Question: I can successfully fill out my form and submit data to the database. However, if the model fails validation, the drop downs on the form do not show the selected value.
I can see in the html that the value of the dropdown input is correct -- but the value isn't being displayed to the user. How do I get the dropdown to display the value?
Example:
HTML renders:
'''
<select class="field panel-field" id="TempAvailability_0__AvailabilityMinimumHours" name="TempAvailability[0].AvailabilityMinimumHours" value="36"><option value=""></option>
<option value="40">40</option>
<option value="39">39</option>
<option value="38">38</option>
<option value="37">37</option>
<option value="36">36</option>
<option value="35">35</option>
</select>
'''
View:
'''
string AvailabilityMinimumHours = "";
if(Model != null)
{
AvailabilityMinimumHours = Model.AvailabilityMinimumHours.ToString();
}
@Html.DropDownList("TempAvailability[0].AvailabilityMinimumHours", (IEnumerable<SelectListItem>)this.ViewBag.HoursList, new { @class = "field panel-field", @value=AvailabilityMinimumHours })
'''
Displays as:

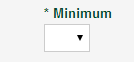
Answer: Finally. After days of hair pulling, I've figured this out. The key was to set the selected value in the controller, where the select list is built.
I had to change the controller by passing in the value, and then setting selected on the list when it's built.
'''
private IEnumerable<SelectListItem> GetHoursList(byte? hour)
{
List<SelectListItem> hoursList = new List<SelectListItem>();
var selected = false;
hoursList.Add(new SelectListItem() { Value = "", Text = "" });
for (int i = 40; i >= 5; --i)
{
if (hour == i)
{
selected = true;
}
hoursList.Add(new SelectListItem() { Value = i.ToString(), Text = i.ToString(), Selected = selected });
selected = false;
}
return hoursList;
}
[HttpPost]
public ActionResult ShowAvailability(Availability availability)
{
this.ViewBag.HoursList = this.GetHoursList(availability.AvailabilityMinimumHours);
return PartialView("_AvailabilityPartial", availability);
}
'''